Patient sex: M
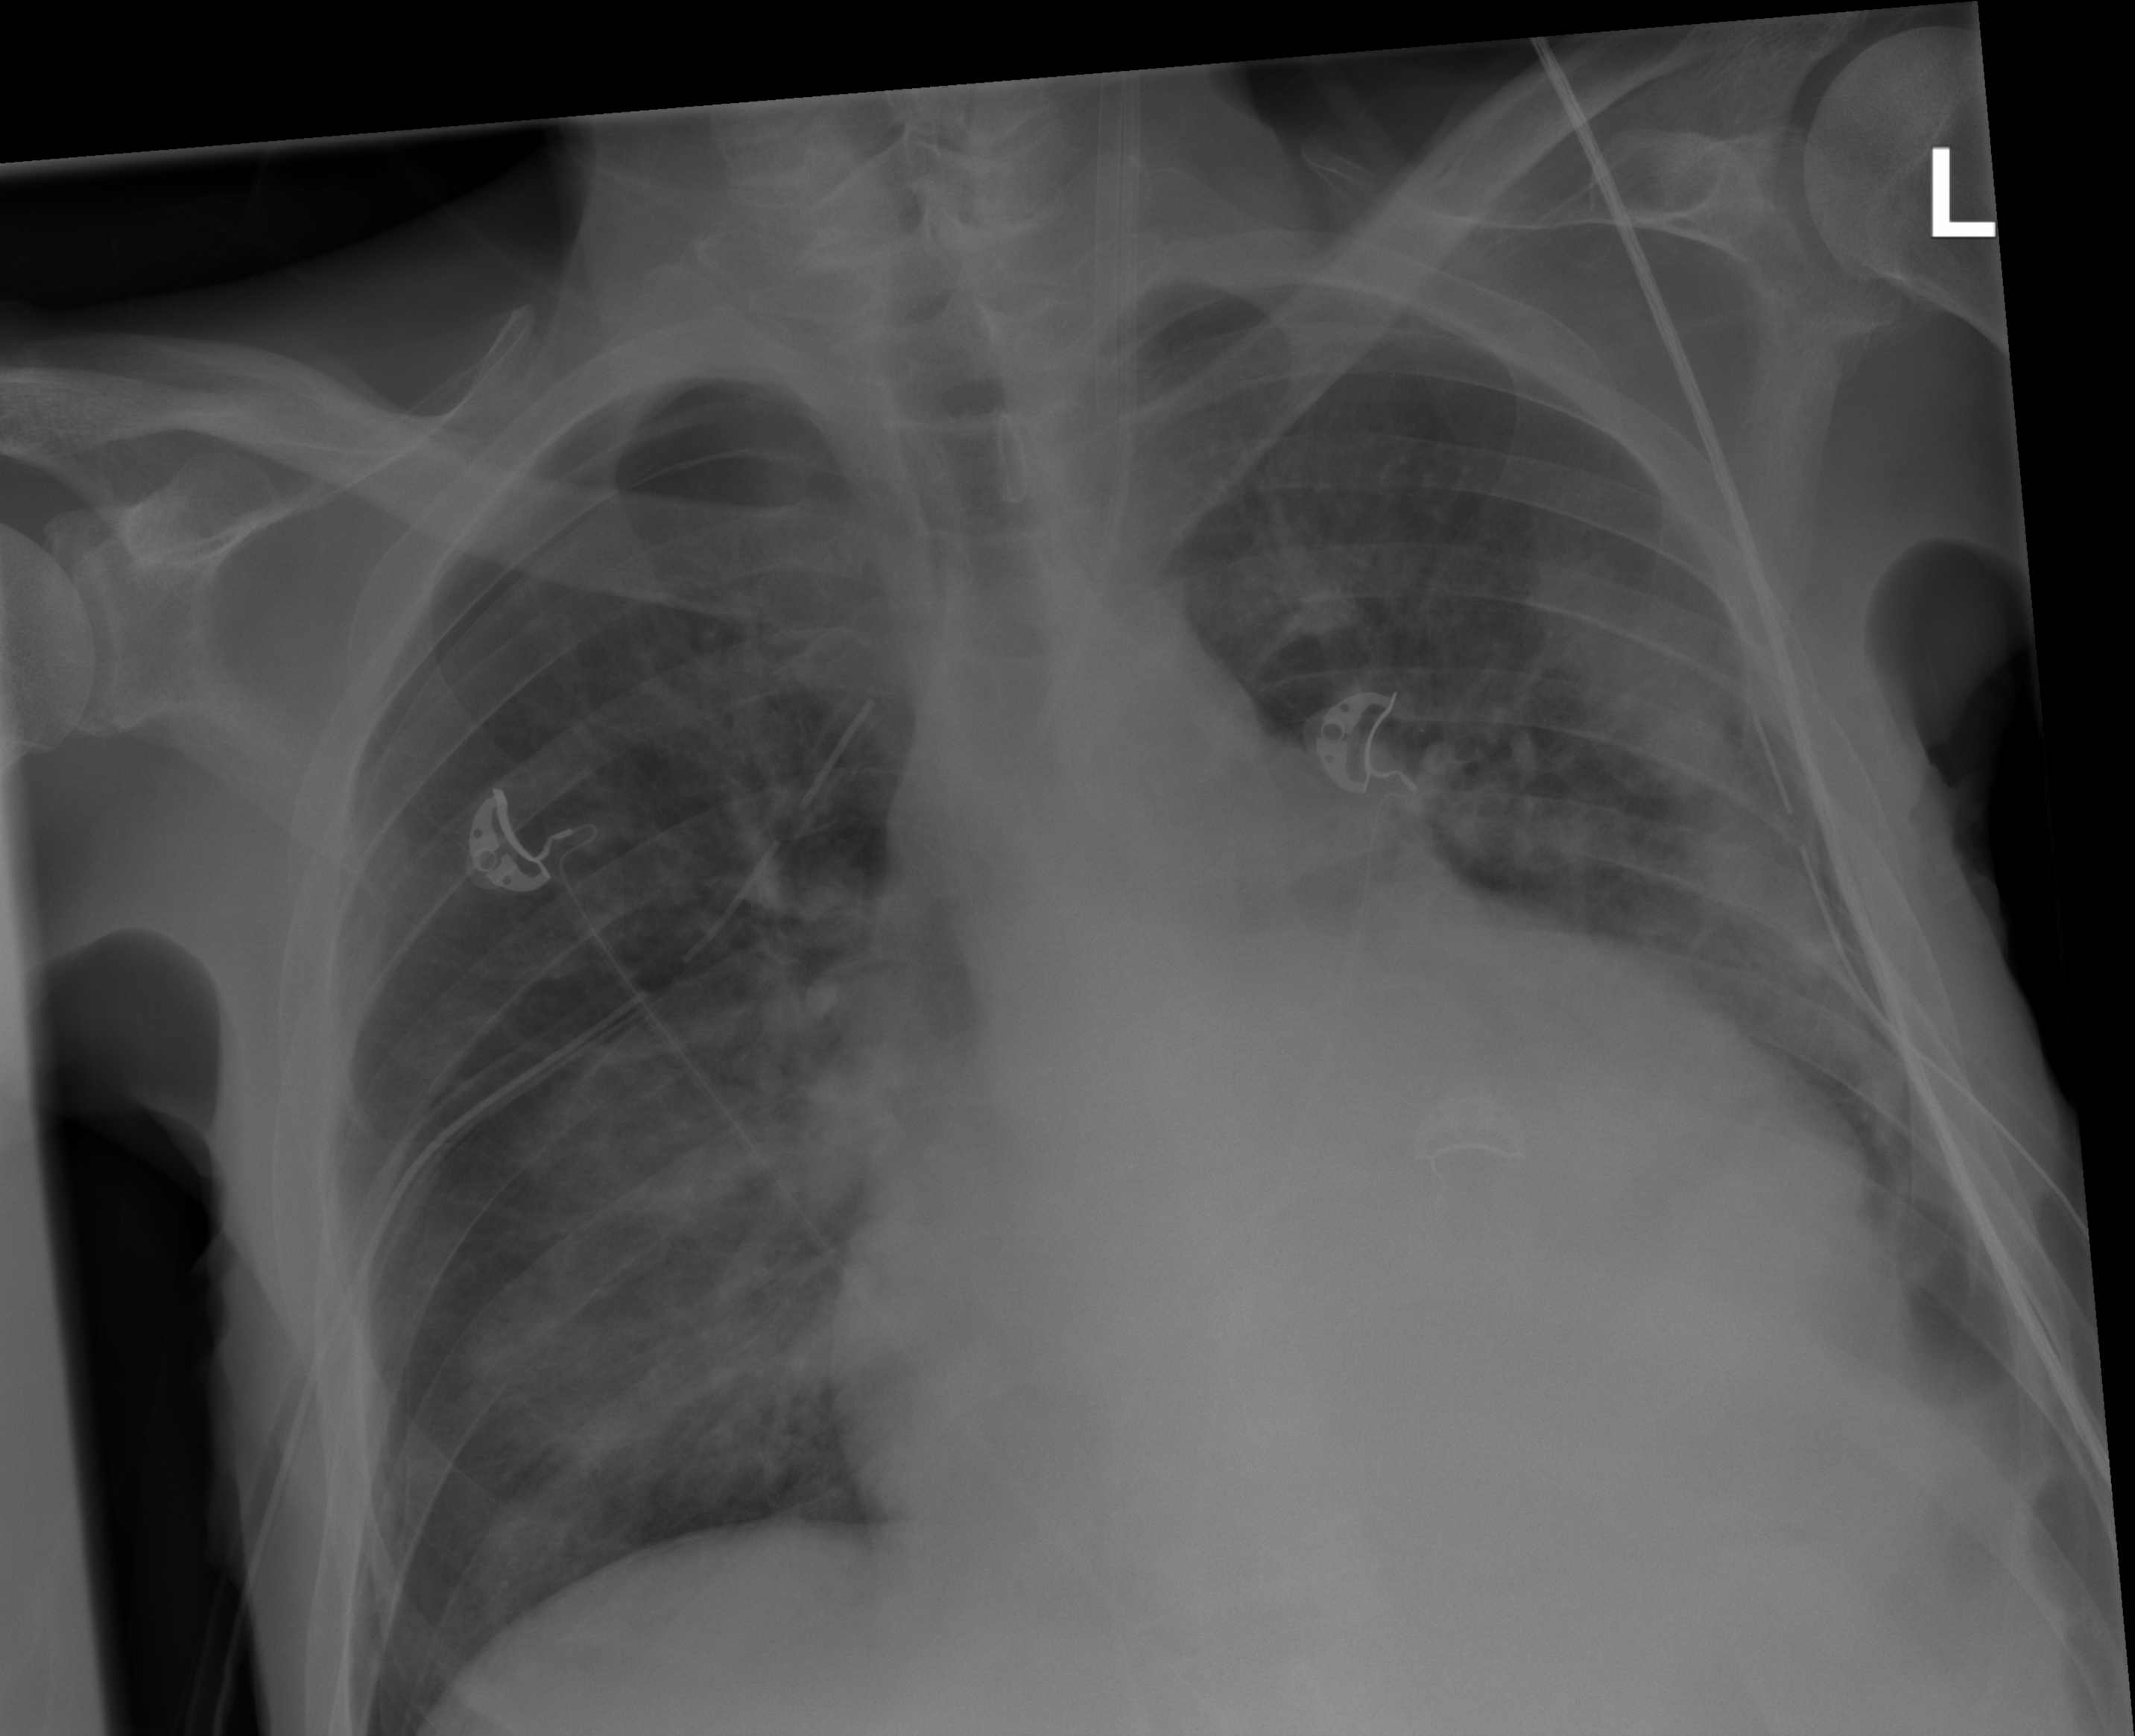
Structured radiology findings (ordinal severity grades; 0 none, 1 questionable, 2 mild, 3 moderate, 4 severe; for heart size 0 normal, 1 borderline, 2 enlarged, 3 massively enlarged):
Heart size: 2
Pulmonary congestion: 0
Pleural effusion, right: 0
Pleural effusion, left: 2
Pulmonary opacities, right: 2
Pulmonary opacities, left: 2
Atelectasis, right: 0
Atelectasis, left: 0